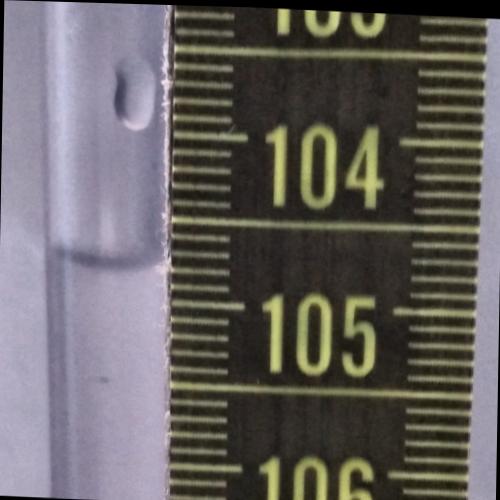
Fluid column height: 104.8 cm